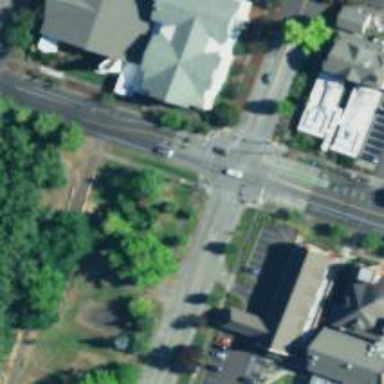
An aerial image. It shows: Crossing road.